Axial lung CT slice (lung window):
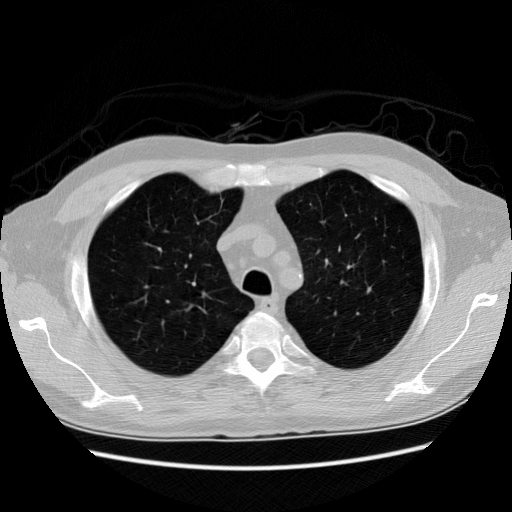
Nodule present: no